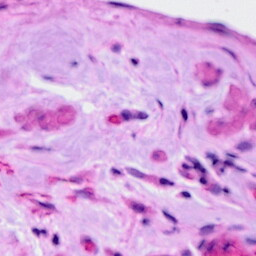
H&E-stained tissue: Ovarian